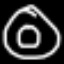
Label: donut